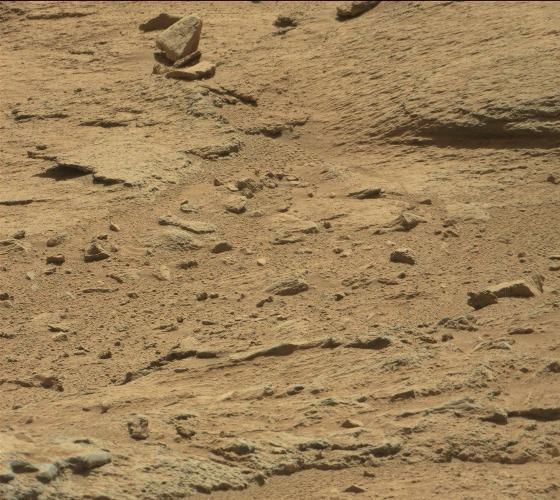
Terrain classes present: Bedrock, Gravel / Sand / Soil, Rock, Shadow